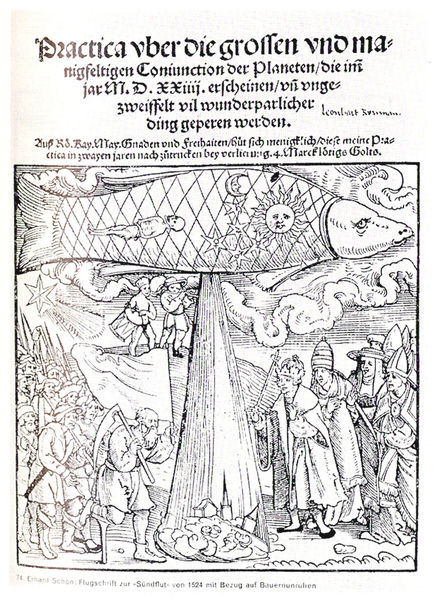
Titel: Practica vber die grossen vnd manigfeltigen Coniunction der Planeten
Künstler: Erhard Schön
Institution: (Seriendruck)
Schlagwörter: berg, himmel, körper, meer, wasser, weiß, wolken, menschen, stadt, hut, männer, schwarz, skizze, szene, zeichnung, wolke, karo, leute, mensch, rahmen, stein, tod, erde, kirche, sonne, boden, adel, krone, renaissance, bauern, fliegen, turm, holzschnitt, schrift, fahne, dorf, grafik, graphik, baby, figuren, bischof, könig, papst, inschrift, deutsch, bauch, bauer, mond, buch, burg, kirchenturm, stern, strahlen, druck, druckgraphik, mondsichel, schnitt, sichel, sterne, holzstich, stich, titel, seite, illustration, waffen, zeitung, strahl, überschrift, kardinal, schuh, entwurf, trommel, fisch, prister, hubi, finsternis, klerus, pastor, priester, bischöfe, geistliche, tiara, stren, trommler, fraktur, sense, der, die, hecht, krüppel, und, latein, einblattdruck, wunder, musikanten, spiess, astronomie, sensenmann, sruck, invalide, woke, planeten, jonas, fisch grafik, text schrift, 1524, adliuge, practica, uber, grossen, manigfaltigen, papstt